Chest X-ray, PA view. Patient: 74 years old, sex M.
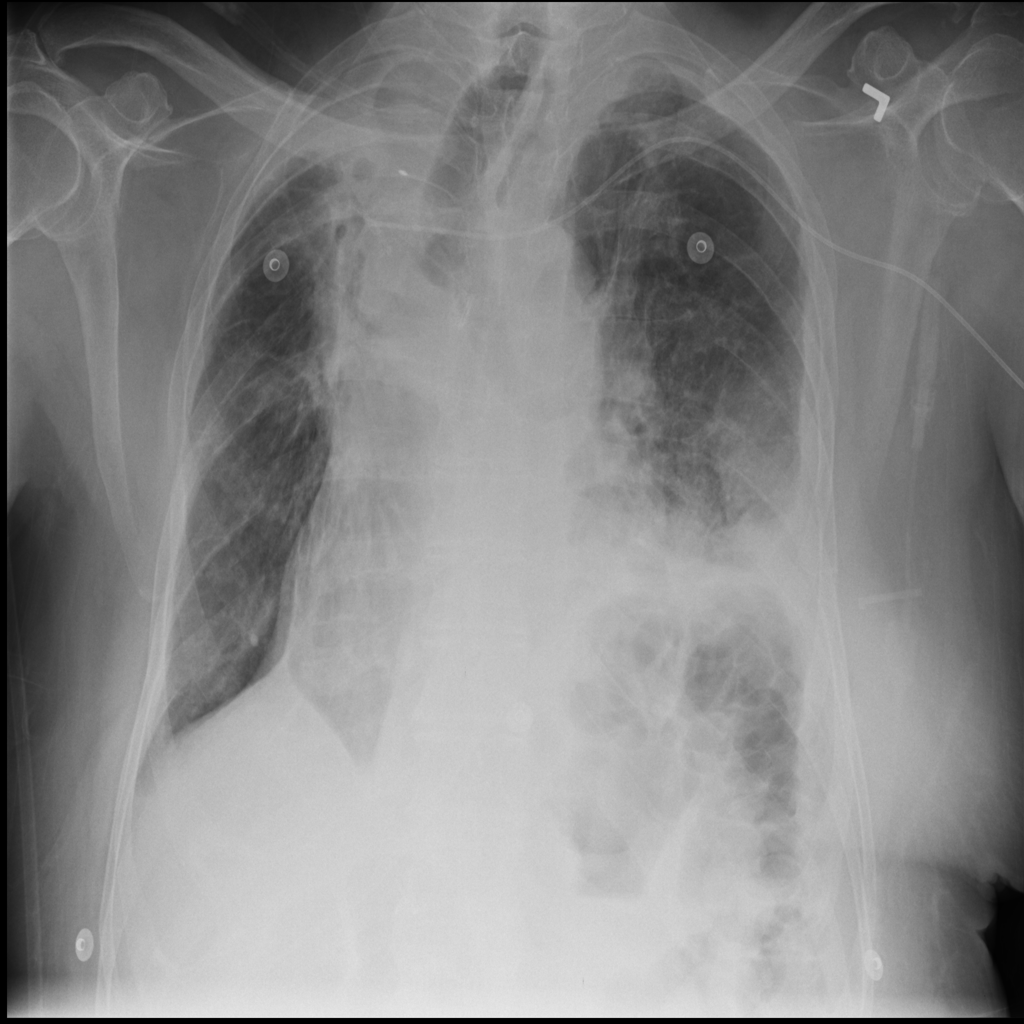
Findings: Consolidation, Infiltration